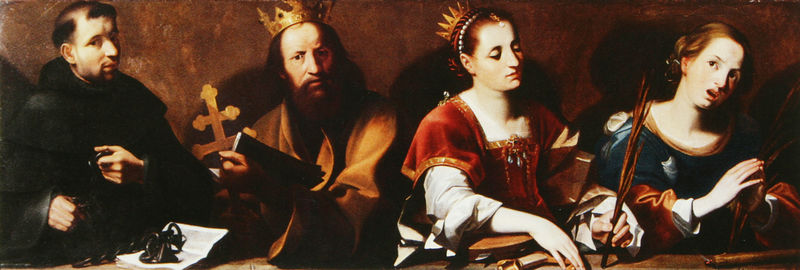
Titel: Die Hll. Leonhard, Onuphrius, Katharina und Agathe
Künstler: Ulrich Loth
Standort: München
Institution: Dom zu Unserer Lieben Frau
Schlagwörter: blau, feder, gemälde, hand, mann, schatten, umhang, weiß, frauen, grün, menschen, sitzen, braun, damen, finger, frau, frisur, kleid, licht, mund, männer, nase, ohr, schmuck, schwarz, symbol, tisch, zeichen, blick, dame, rot, schleife, bart, gesichter, augen, bibel, falten, gesicht, inkarnat, stein, ärmel, hände, portrait, porträt, öl, kirche, auge, geistlicher, gewand, gold, kutte, reich, adel, mutter, personen, tochter, blatt, gesang, sängerin, krone, perlen, prinzessin, schrift, bücher, papier, kette, könig, papst, schnauz, zopf, ernst, glatze, lesen, palmwedel, nachdenklich, nachdenken, schwestern, vier, buch, kreuz, religion, porträts, ketten, quer, reihe, herrscher, beutel, beten, gebet, schwester, linkshänder, portraits, flöte, sims, violine, palmzweig, pfarrer, glocke, singen, braum, christus, jesus, brief, schreiben, andacht, klerus, pastor, bleich, mönch, ballustrade, könige, königin, heilige, märtyrer, schlüssel, heilig, glauben, betend, zepter, franziskaner, pater, kronen, kreut, federkiel, tonsur, quartett, orthodox, möcnh, kirvhe, freuen, köningin, doppelkreuz, geitliche, glatzt, kkönig, tromp l oeuil, pörträt, prieser, kröne, linkshänderin